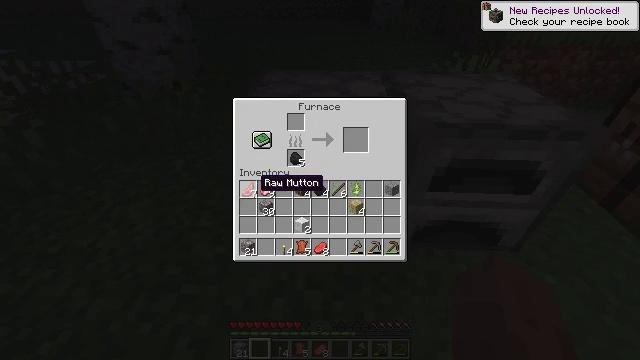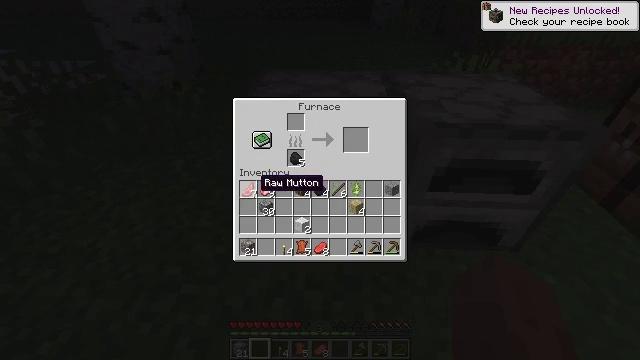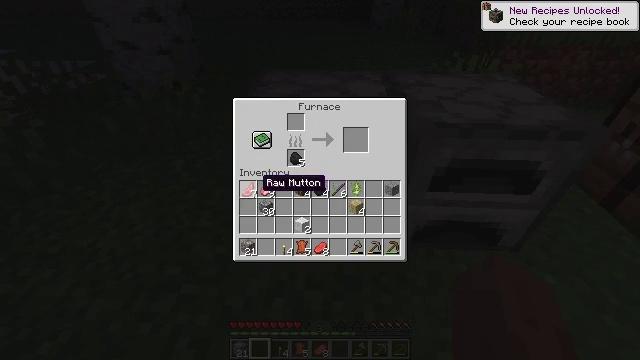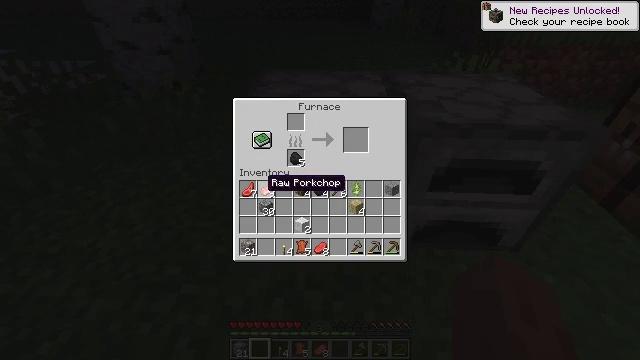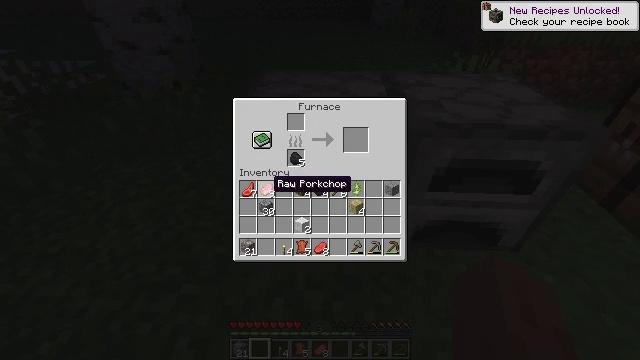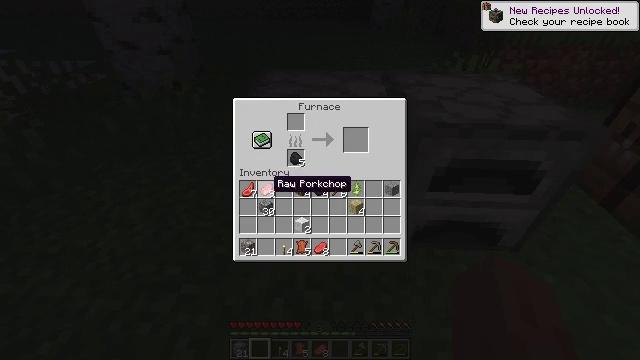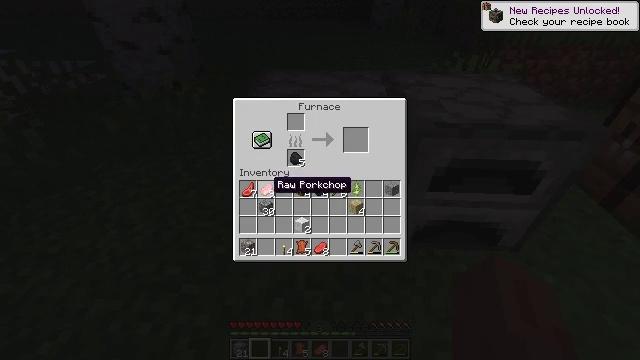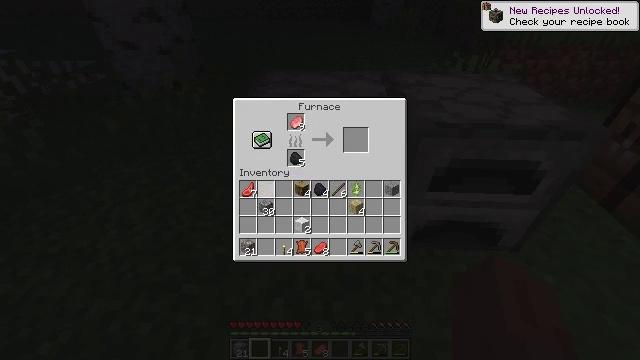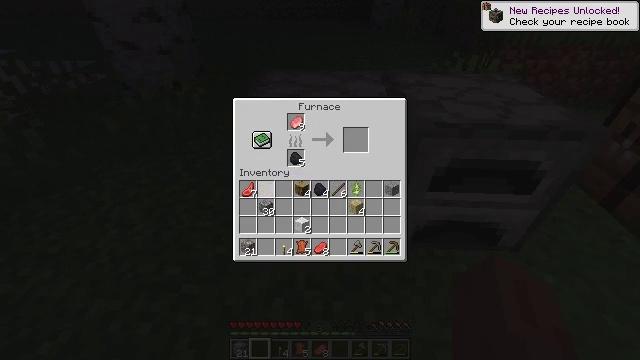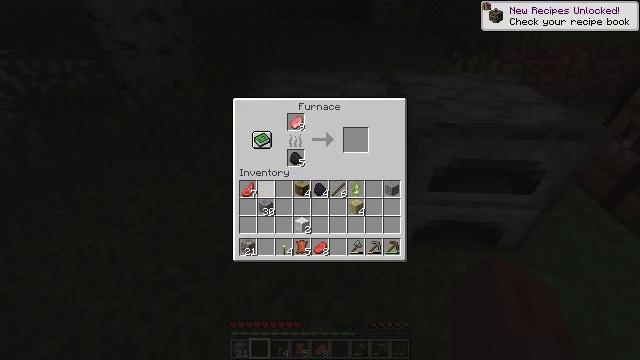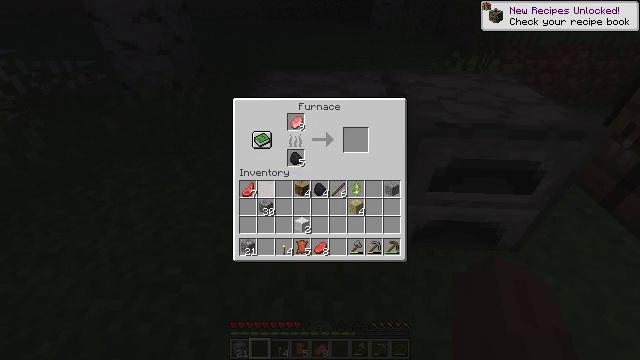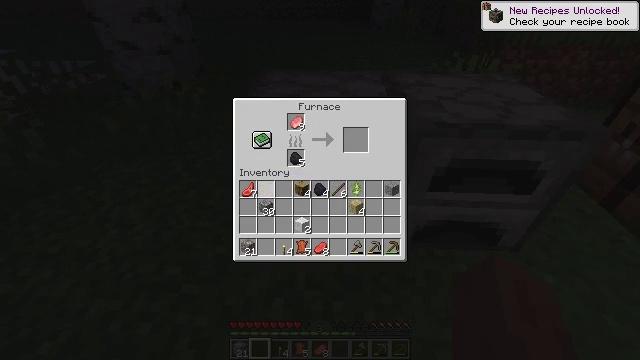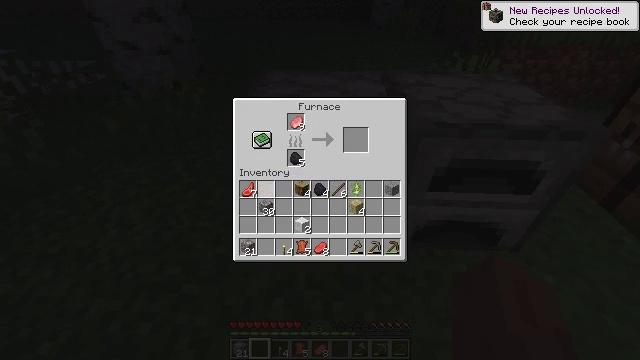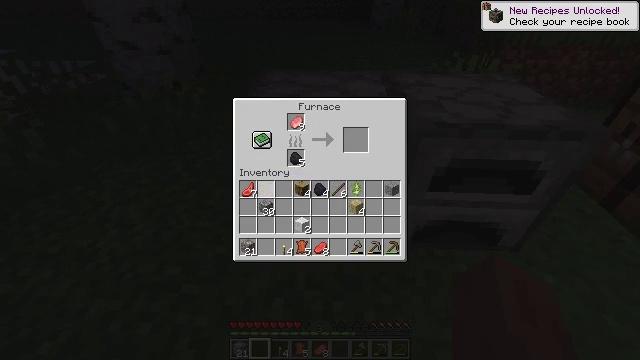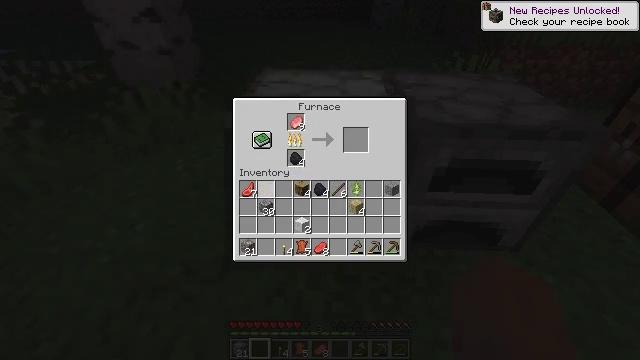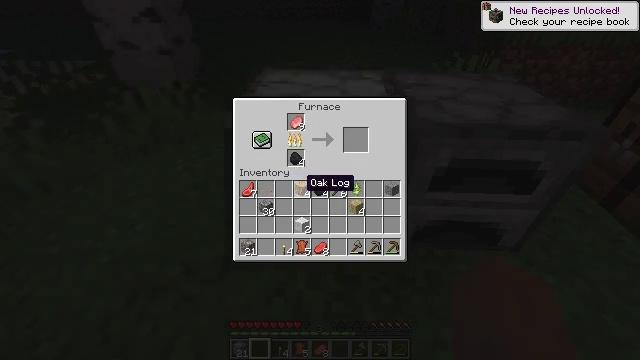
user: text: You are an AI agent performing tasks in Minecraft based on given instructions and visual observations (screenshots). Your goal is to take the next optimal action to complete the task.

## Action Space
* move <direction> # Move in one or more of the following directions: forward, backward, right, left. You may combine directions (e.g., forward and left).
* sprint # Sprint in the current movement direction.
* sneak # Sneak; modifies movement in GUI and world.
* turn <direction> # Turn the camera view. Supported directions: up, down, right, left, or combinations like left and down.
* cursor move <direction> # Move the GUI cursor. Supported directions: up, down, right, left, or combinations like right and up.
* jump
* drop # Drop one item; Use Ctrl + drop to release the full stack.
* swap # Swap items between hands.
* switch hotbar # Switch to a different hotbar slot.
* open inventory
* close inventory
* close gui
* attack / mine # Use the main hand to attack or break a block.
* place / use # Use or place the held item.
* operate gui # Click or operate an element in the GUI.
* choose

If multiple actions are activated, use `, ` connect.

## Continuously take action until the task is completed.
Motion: motion action
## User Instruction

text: Turn raw porkchop into a cooked porkchop using a furnace.
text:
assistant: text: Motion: sneak
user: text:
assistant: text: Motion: sneak
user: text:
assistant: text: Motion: sneak
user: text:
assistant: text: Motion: sneak
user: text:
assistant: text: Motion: sneak
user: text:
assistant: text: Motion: sneak
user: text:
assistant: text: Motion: sneak, operate gui
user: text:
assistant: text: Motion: sneak, operate gui
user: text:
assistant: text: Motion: sneak, operate gui
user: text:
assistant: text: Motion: sneak
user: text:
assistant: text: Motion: sneak
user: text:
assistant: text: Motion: sneak
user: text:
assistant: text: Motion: sneak
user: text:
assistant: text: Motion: sneak
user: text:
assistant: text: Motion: sneak, cursor move right
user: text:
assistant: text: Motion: cursor move right and up
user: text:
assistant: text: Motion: cursor move right and up
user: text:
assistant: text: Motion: cursor move right and up
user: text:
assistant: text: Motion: turn right, close gui
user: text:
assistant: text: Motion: turn right, open inventory
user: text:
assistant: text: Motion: turn right, open inventory
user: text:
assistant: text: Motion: turn right
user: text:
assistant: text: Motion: no_op
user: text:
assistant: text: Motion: no_op
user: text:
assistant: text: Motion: no_op
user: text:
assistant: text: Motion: no_op
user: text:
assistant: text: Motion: use / place
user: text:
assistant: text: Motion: use / place
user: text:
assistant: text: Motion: no_op
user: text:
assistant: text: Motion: no_op